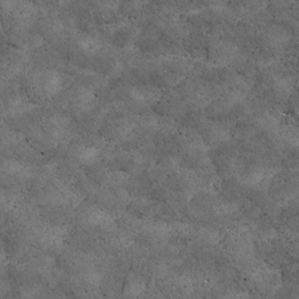
Label: non_frost